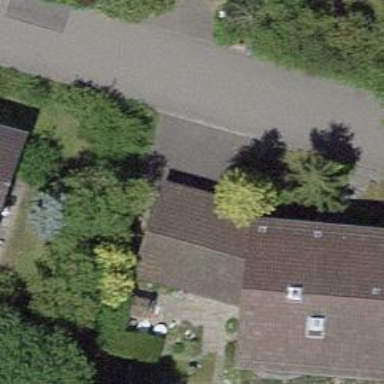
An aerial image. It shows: Residential building.